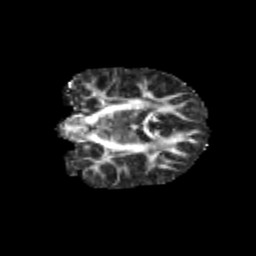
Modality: FA
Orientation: coronal
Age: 10
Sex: female
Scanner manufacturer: siemens
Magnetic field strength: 3 T
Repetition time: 3.8 s
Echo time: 0.07 s